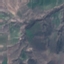
Land use / land cover class: HerbaceousVegetation